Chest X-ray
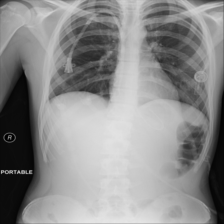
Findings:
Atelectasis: negative
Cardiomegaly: negative
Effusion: negative
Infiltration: negative
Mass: negative
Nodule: negative
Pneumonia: negative
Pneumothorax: negative
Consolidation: negative
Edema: negative
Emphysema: negative
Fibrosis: negative
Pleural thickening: negative
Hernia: negative